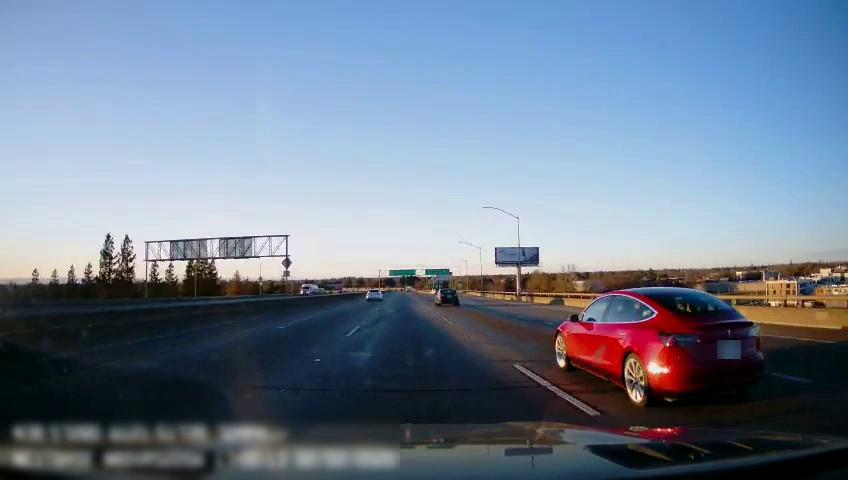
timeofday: Day
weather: Sunny
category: Drivable Space
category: Vehicles | Car
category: Vehicles | Car
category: Vehicles | Car
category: Vehicles | Truck
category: Lanes | Current Lane
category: Lanes | Current Lane
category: Lanes | Alternate Lane
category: Lanes | Alternate Lane
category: Lanes | Alternate Lane
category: Traffic | Signs
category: Traffic | Signs